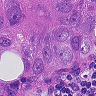
Metastatic tissue present: yes